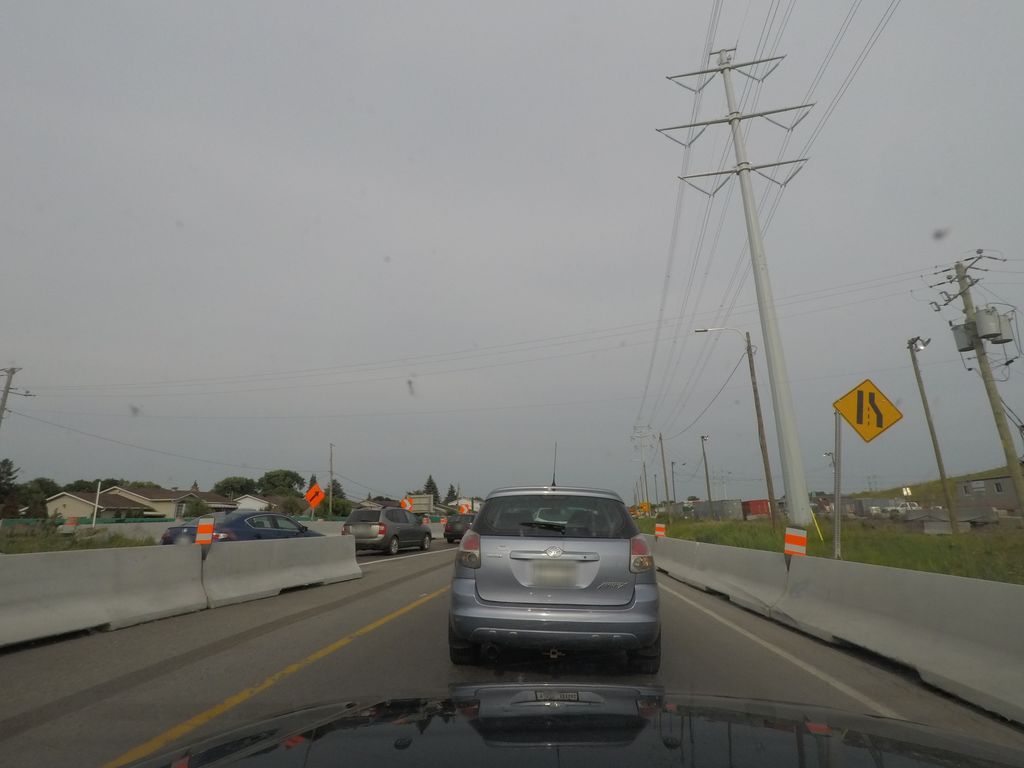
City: montreal